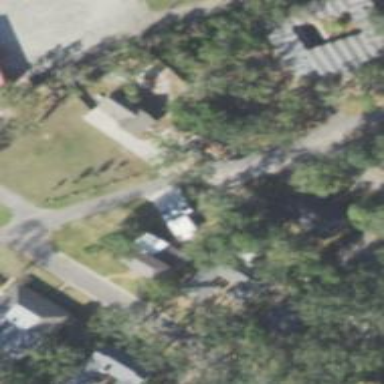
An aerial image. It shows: Residential area composed of single-family homes.